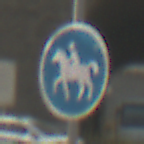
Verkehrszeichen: Reitweg
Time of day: MorningAfternoon
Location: Outdoor (Suburban)
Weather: Clear
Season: NotSpecified
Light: Natural